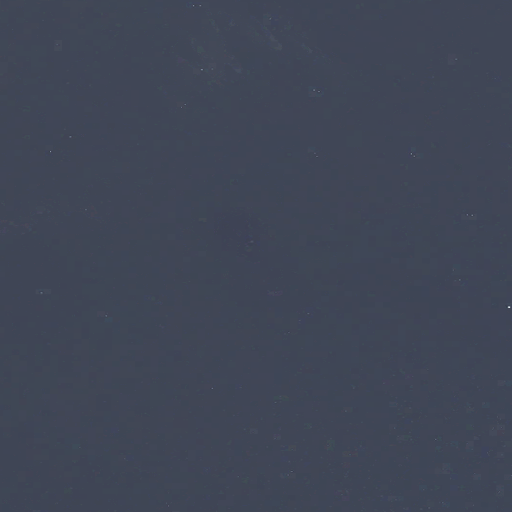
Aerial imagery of bar in Maine named Halftide Ledge containing only open water